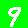
Digit: 9